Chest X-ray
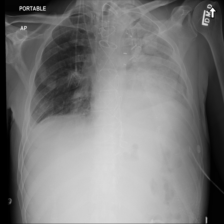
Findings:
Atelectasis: negative
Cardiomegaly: negative
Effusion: negative
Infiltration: negative
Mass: positive
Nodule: positive
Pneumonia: negative
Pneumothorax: negative
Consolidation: negative
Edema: negative
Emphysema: negative
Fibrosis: negative
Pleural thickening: negative
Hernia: negative